Field crop: tomato
Growth stage: 1
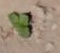
Species: solanum